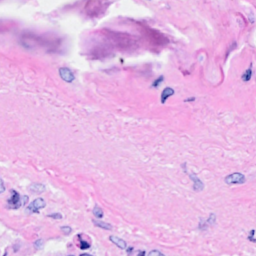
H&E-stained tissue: Breast